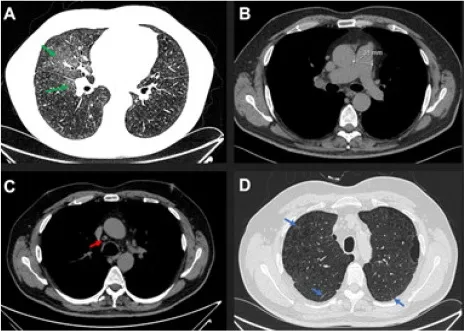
Caracteristicas da doenca veno-oclusiva pulmonar na tomografia computadorizada de alta resolucao. Painel A - opacidades centrolobulares em vidro fosco (setas verdes). Painel B - tronco principal pulmonar dilatado. Painel C - linfonodomegalia latero-aortica (seta vermelha). Painel D - presenca de linhas septais (setas azuis).
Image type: radiology (ct)